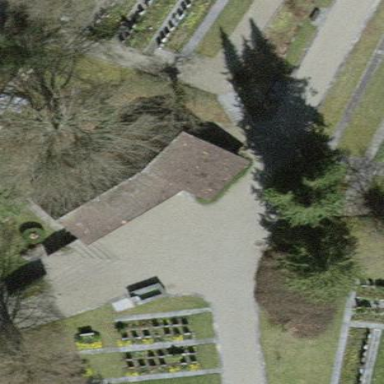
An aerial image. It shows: Building with tiled roof.